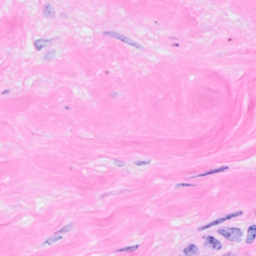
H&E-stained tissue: Breast